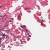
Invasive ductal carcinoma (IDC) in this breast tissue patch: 0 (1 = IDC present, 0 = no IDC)